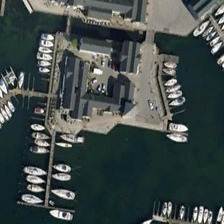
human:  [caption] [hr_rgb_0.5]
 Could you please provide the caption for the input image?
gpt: many boats are in a port near several buildings .

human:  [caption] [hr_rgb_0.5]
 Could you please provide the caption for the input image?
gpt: many boats are in a port near several buildings .

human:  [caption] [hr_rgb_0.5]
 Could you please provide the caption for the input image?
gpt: many boats are in a port near several buildings .

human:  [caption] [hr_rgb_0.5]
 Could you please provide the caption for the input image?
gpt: many boats are in a port near several buildings .

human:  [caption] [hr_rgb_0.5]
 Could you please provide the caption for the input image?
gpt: many boats are in a port near several buildings .